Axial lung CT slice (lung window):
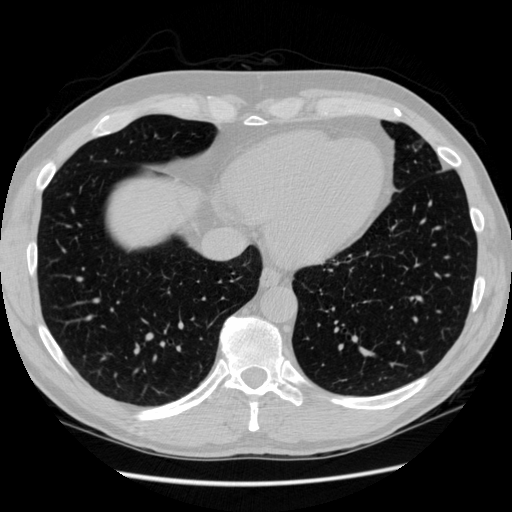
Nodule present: no